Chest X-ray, AP view. Patient: 69 years old, sex M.
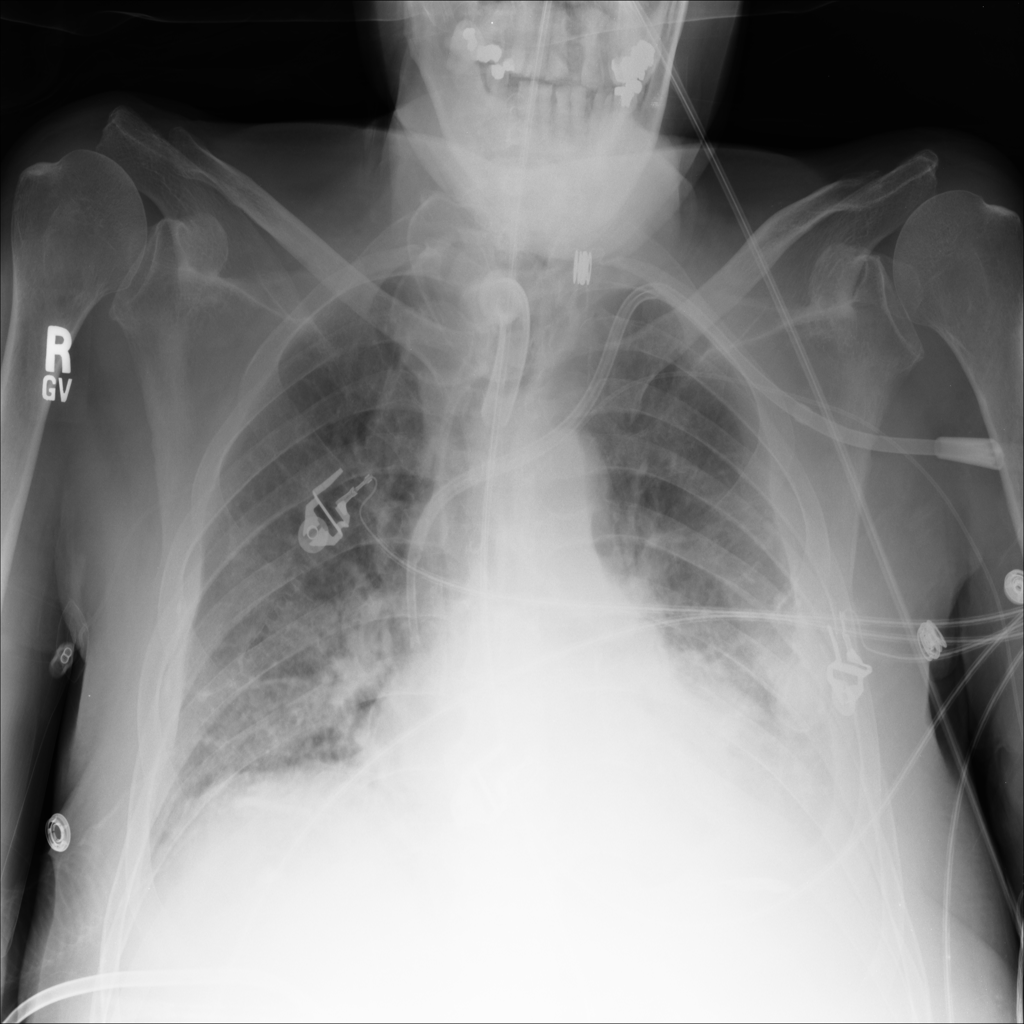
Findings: Atelectasis, Infiltration